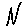
Label: zigzag